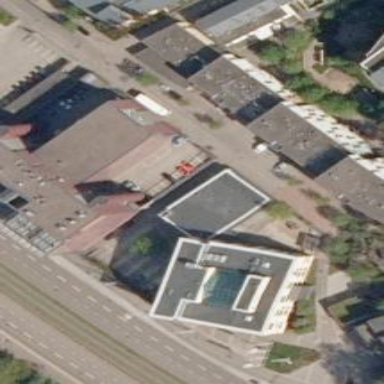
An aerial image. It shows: Public building with flat roof.